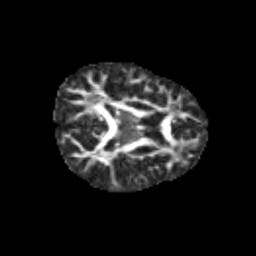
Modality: FA
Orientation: axial
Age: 11
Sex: female
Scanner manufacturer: siemens
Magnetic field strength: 3 T
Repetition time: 3.8 s
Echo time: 0.07 s